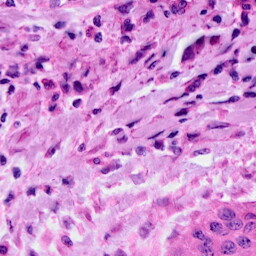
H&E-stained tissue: Cervix